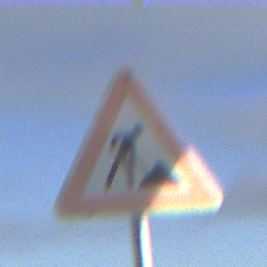
Verkehrszeichen: Arbeitsstelle
Umgebung: Outdoor, Nature
Tageszeit: SunriseSunset
Wetter: PartlyCloudy
Licht: Natural
Jahreszeit: NotSpecified
Kontrast: HighContrast